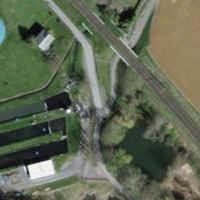
EUNIS habitat code: 24
Species observed at this site:
Malva sylvestris